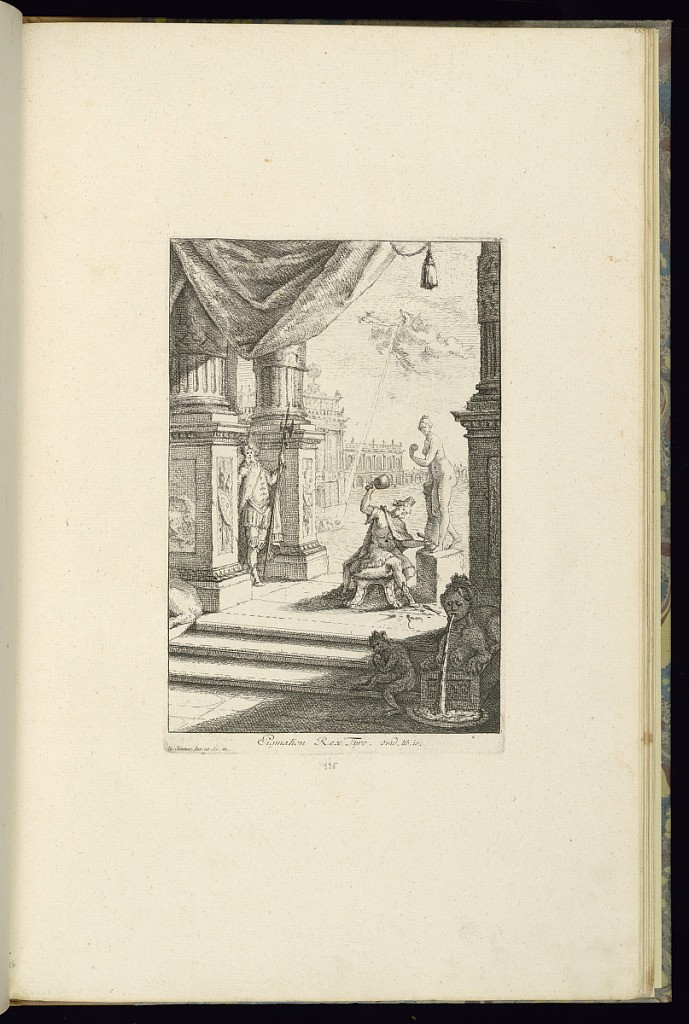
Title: Pygmalion
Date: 18th century
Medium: Etching and engraving on off-white laid paper
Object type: Print
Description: Scene showing the sculptor Pygmalion carving a statue in a courtyard. The plate is signed and numbered.